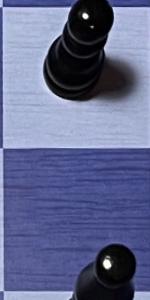
Label: Empty